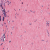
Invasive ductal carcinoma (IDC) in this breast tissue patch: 0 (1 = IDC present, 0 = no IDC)